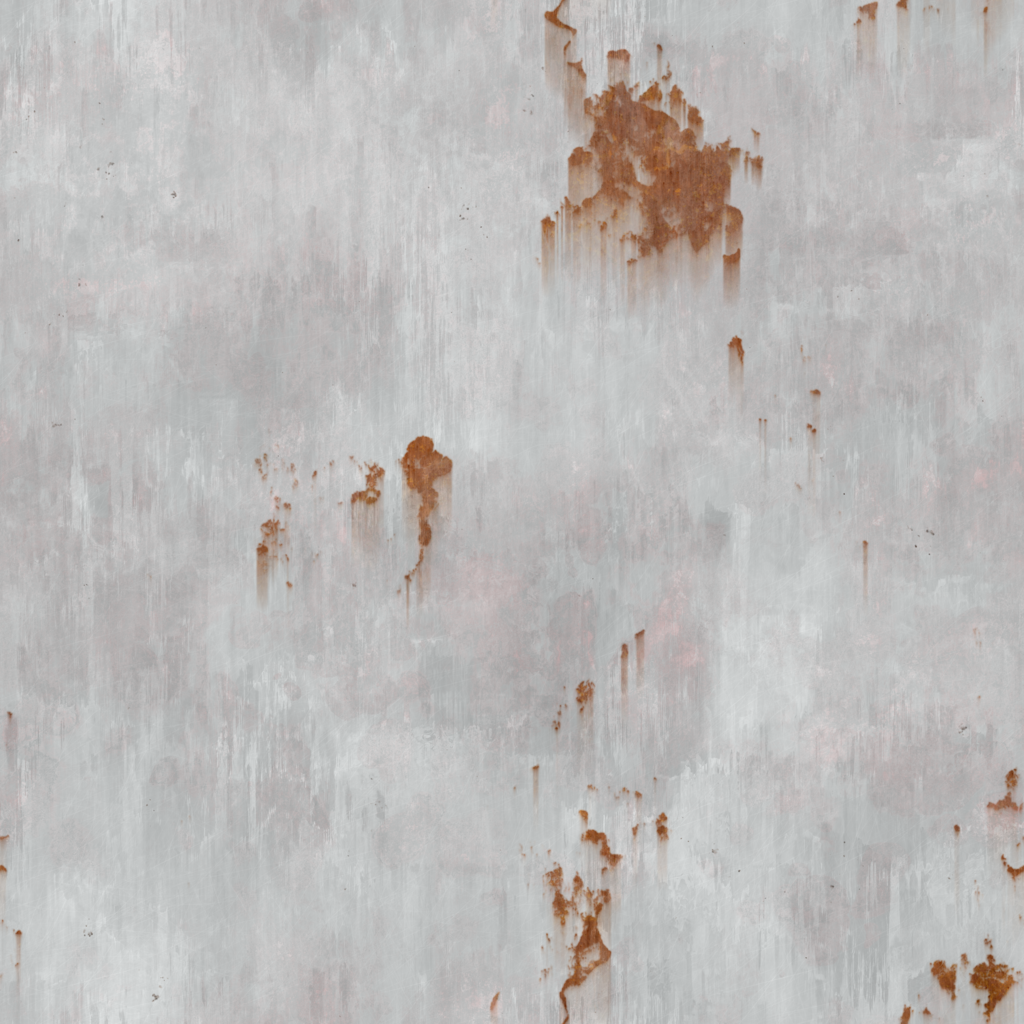
Texture map type: Color